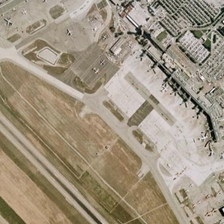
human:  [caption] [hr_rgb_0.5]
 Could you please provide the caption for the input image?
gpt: there is a circular airport runway on bareland next to which is some buildings and a tarmac with aircrafts .

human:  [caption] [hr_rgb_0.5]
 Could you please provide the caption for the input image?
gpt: several airplanes are parked on four tarmacs lying beside airport runways and grassy fields .

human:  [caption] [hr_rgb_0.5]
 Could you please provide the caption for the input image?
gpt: a yellow land is caught between a take off runway and the terminal .

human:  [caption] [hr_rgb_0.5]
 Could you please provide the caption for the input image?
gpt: two runways stretch from the passenger termial building .

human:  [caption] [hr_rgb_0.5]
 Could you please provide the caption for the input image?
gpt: some planes are sparsely parked in an airport with several parking lots and runways .